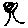
Label: tree